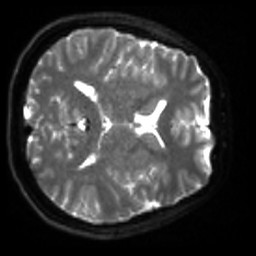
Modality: sbref
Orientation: axial
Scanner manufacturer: siemens
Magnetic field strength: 3 T
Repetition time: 4 s
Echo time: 0.0594 s